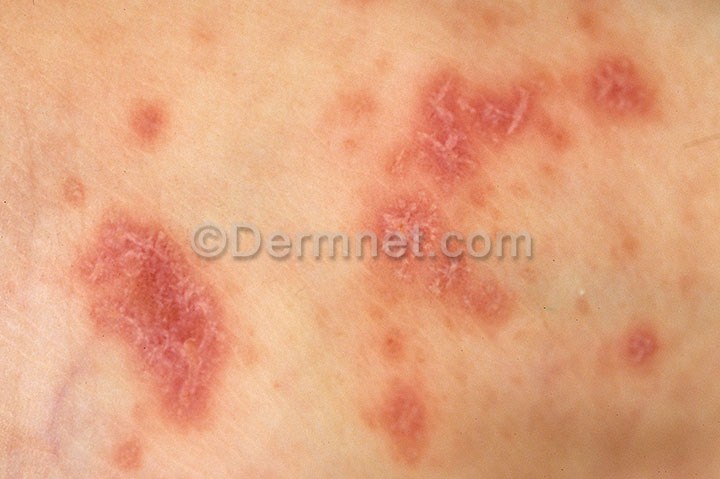
Disease: Nail Fungus and other Nail Disease